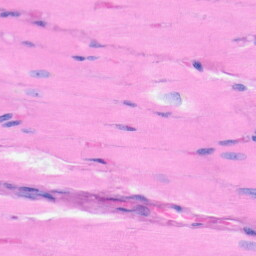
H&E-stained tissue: Heart